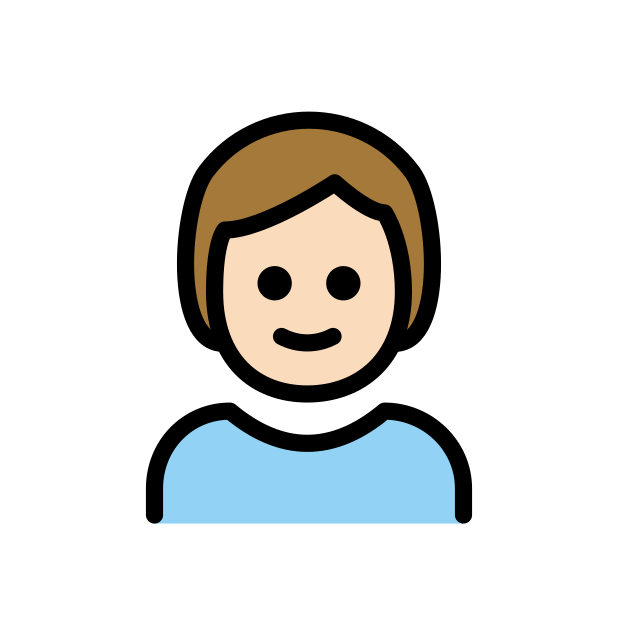
child: light skin tone